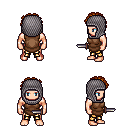
a pixel art fantasy rpg character, male body template, human, light skin, brown tunic, gold greaves, brunette curly afro hairstyle, chain hood, dagger, four views (front, back, left, right), 2x2 character sprite sheet, small pixel art, hard edges, no anti-aliasing